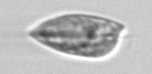
Label: Prorocentrum_dentatum